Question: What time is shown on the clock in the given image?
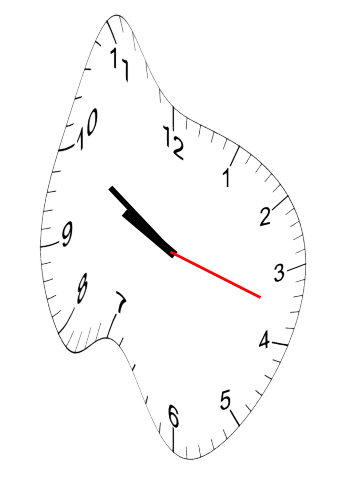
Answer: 09:50:18